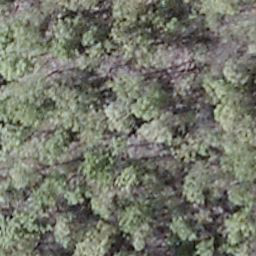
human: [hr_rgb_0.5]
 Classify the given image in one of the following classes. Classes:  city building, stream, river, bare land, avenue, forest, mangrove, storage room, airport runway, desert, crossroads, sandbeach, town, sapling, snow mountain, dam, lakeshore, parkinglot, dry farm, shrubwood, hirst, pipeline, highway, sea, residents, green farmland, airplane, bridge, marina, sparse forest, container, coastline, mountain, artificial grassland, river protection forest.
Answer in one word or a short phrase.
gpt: shrubwood